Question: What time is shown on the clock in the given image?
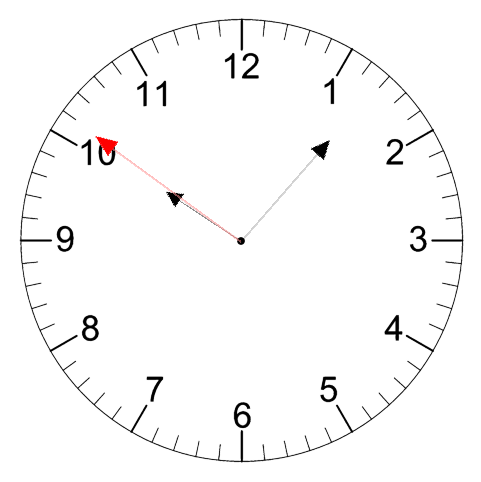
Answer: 10:06:51